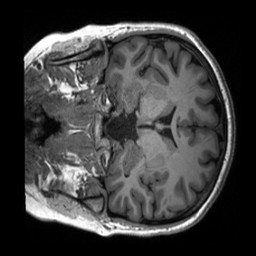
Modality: T1w
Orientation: coronal
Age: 24
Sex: female
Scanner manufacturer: siemens
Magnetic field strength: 3 T
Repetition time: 2.3 s
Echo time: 0.00232 s